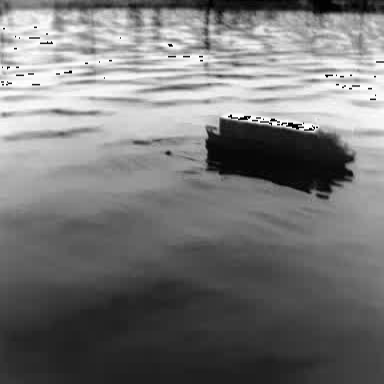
There is a fishing_boat in the infrared image.